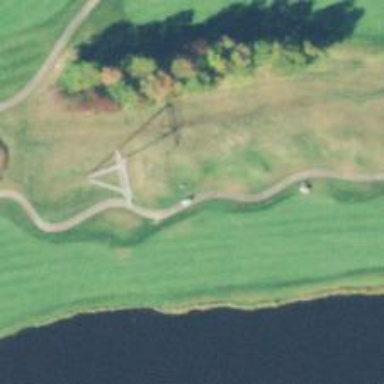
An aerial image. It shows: Pathway for golfing.